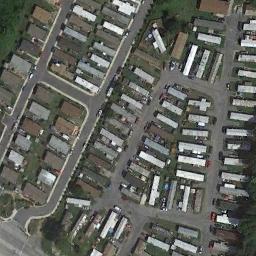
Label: mobile_home_park